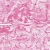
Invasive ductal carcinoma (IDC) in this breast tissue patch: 0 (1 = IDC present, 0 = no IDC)